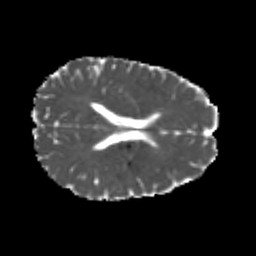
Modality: MD
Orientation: axial
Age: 22
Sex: male
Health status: healthy
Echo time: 0.074 s